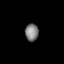
Tissue: lung
Cell type: Others
Senescence score: 0.1967
Nuclear area (px): 226
Mean DAPI intensity: 126.916